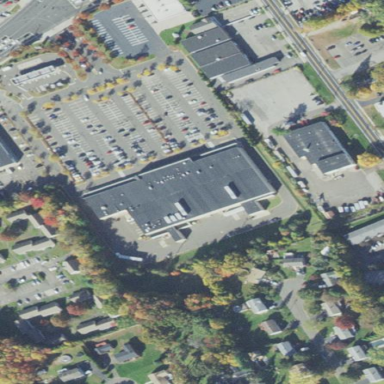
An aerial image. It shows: Commercial building housing supermarket.